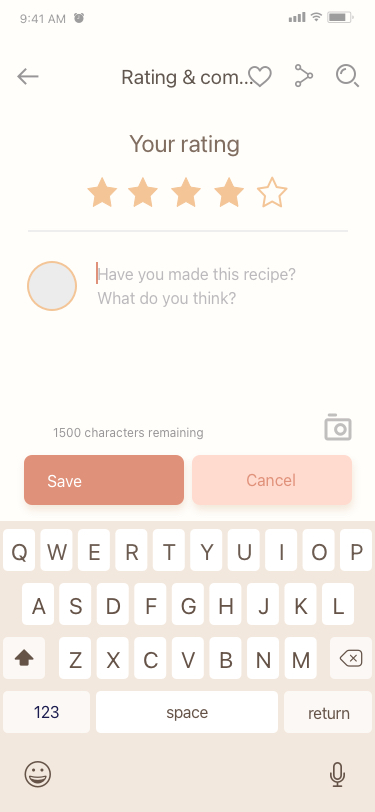
Text in this UI design:
Type something
Your rating
Have you made this recipe?
What do you think?
Cancel